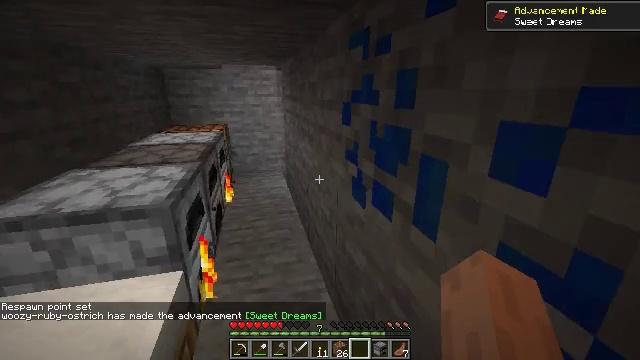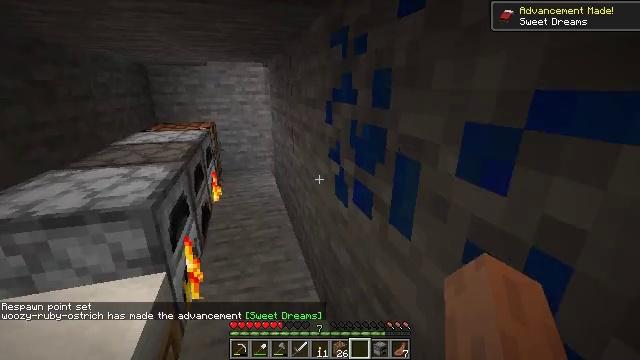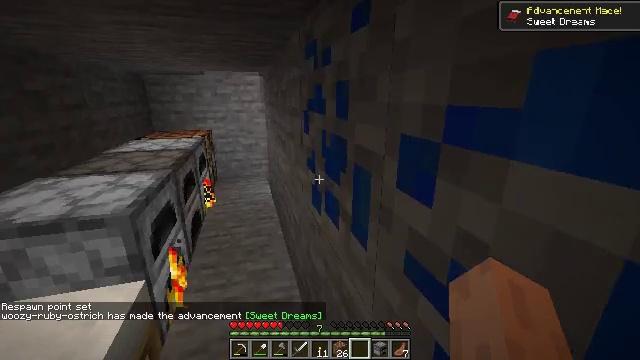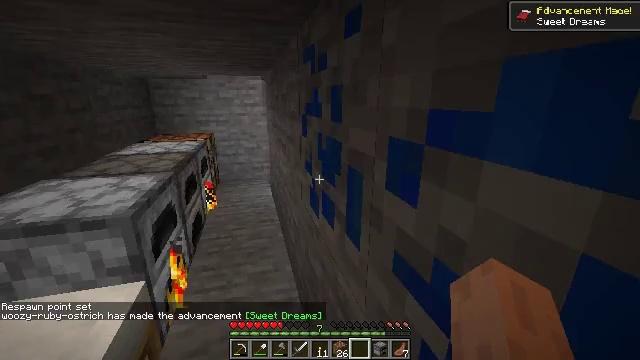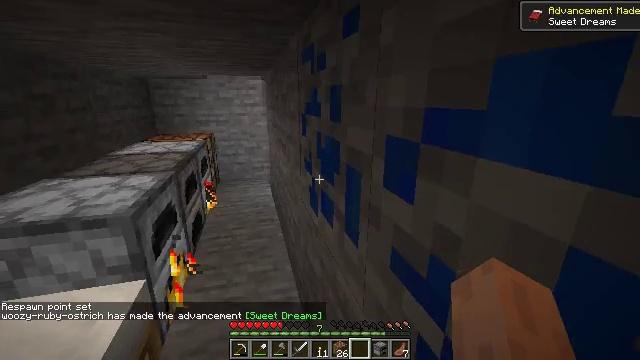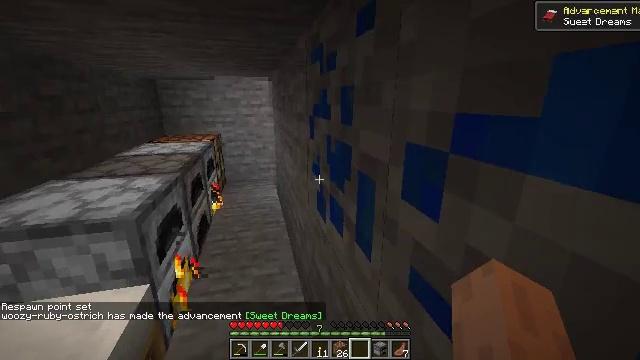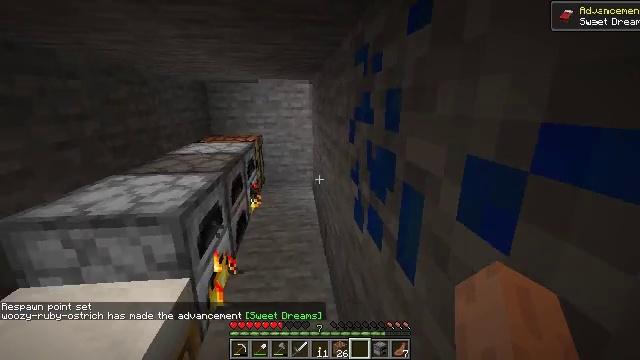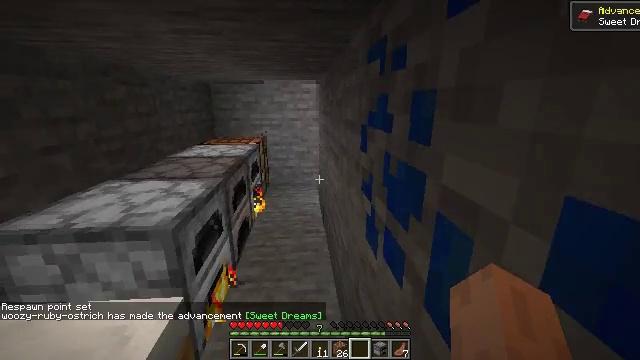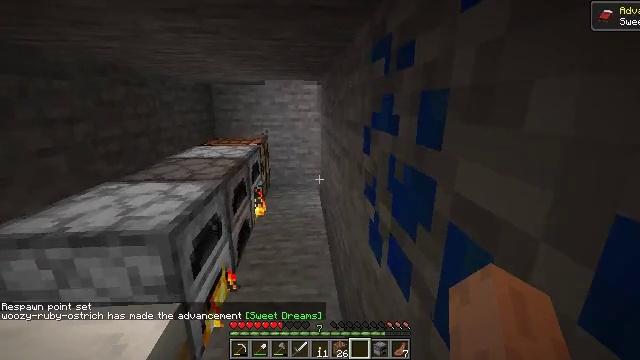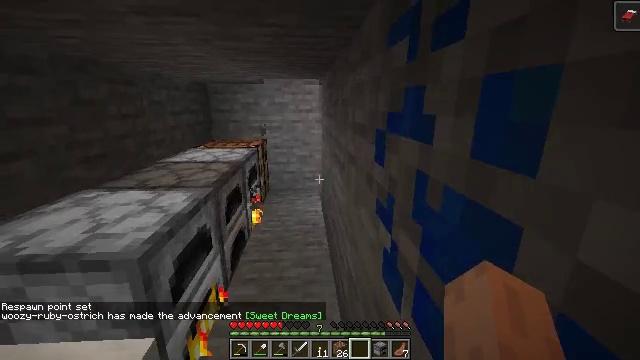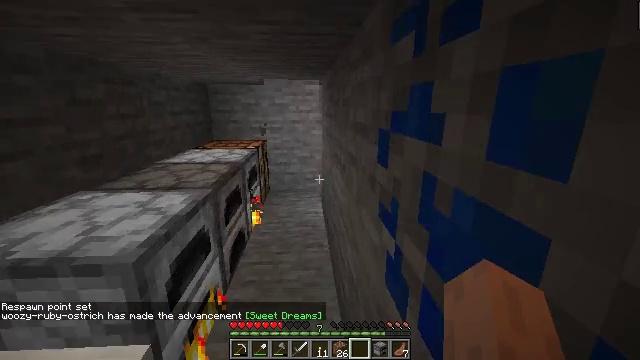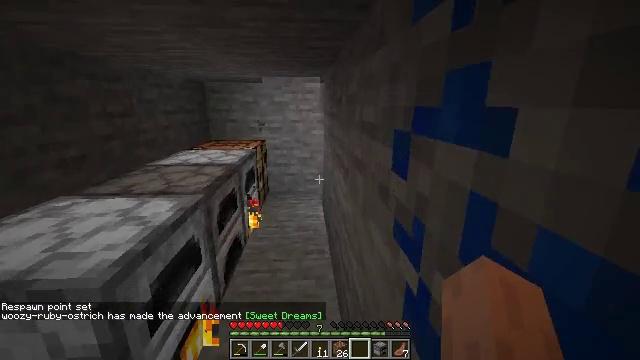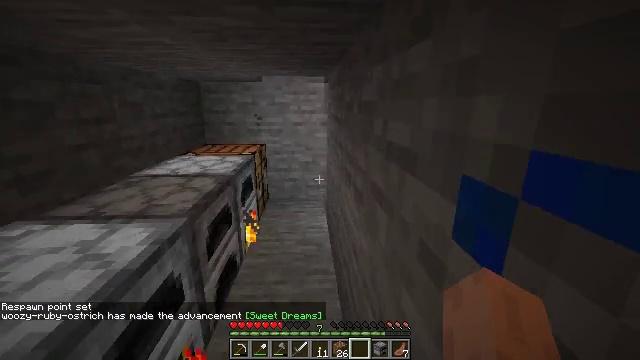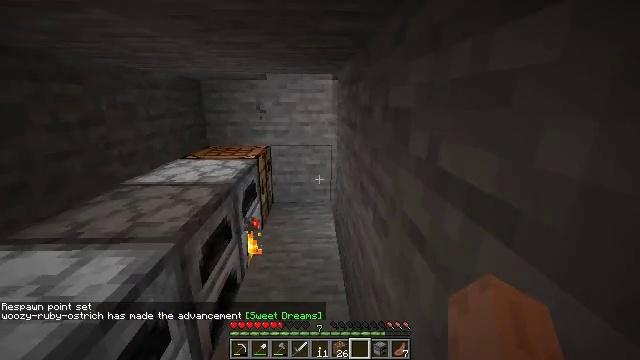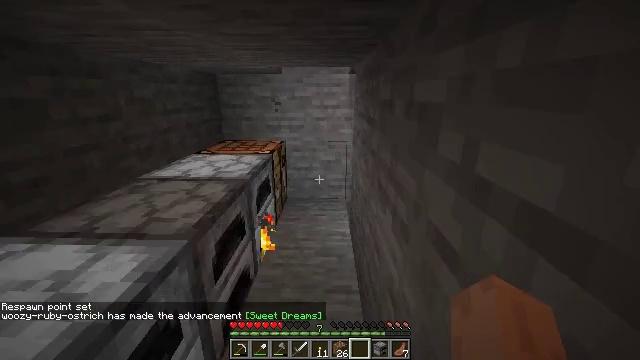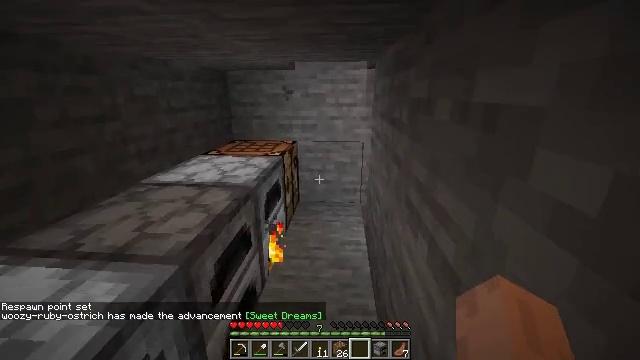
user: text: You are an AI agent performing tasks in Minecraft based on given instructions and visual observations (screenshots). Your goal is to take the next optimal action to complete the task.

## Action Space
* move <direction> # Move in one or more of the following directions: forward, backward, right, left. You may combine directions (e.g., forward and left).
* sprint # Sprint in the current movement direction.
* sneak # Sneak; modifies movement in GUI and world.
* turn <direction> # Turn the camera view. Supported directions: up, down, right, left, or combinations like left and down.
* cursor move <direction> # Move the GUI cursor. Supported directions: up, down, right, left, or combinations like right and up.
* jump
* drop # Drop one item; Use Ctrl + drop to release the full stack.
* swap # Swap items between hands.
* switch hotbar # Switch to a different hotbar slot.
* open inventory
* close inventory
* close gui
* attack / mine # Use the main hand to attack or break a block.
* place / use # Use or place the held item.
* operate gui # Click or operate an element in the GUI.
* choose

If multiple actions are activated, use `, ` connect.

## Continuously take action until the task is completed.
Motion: motion action
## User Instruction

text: Drop a pumpkin.
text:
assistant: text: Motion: move right, turn right
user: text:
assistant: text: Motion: move right, turn up
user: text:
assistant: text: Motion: move right
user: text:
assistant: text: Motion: move forward and move right
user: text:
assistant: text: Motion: move forward and move right, turn left
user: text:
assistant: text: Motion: move forward and move right, turn left
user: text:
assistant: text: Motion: move forward and move right, turn left
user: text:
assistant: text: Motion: move forward and move right
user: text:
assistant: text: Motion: move forward
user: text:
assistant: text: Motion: move forward
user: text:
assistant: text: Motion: move forward
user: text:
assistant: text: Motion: move forward
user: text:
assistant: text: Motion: move forward, turn left
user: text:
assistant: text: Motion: move forward, turn left and down
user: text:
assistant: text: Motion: move forward and move right, turn left
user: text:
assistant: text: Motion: move forward and move right, turn left
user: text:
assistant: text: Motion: move forward and move right, turn left
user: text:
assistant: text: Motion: move forward and move right, turn left
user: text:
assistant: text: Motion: move forward and move right, turn left and down
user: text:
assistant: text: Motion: move forward and move right, turn left
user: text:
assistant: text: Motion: move forward and move right, turn left and down
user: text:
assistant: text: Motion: move forward and move right, turn left and down
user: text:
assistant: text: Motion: move forward, turn left
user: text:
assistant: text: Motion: move forward
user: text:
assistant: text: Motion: move forward
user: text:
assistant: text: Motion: no_op
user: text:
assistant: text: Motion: no_op
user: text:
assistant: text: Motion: no_op
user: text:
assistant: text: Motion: use / place
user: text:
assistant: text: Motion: use / place